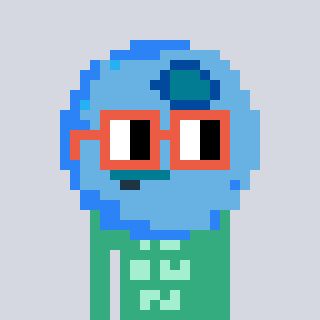
a pixel art character with square orange glasses, a blueberry-shaped head and a teal-colored body on a cool background